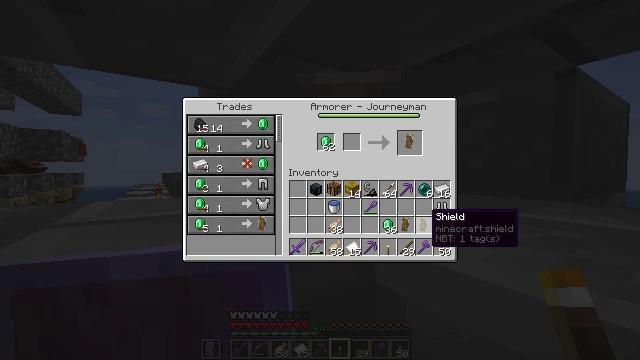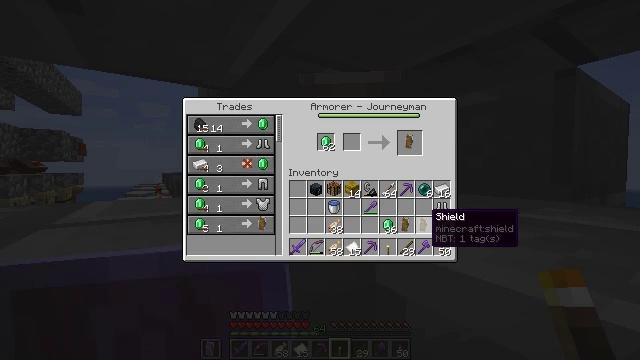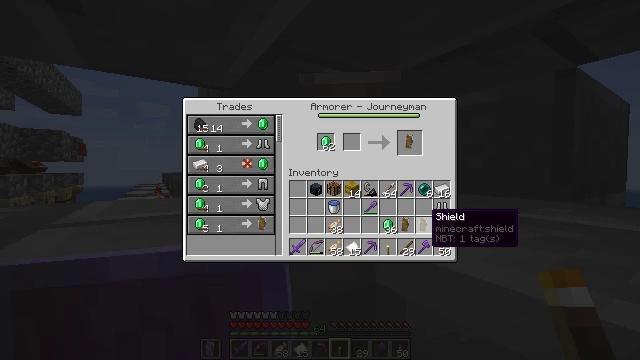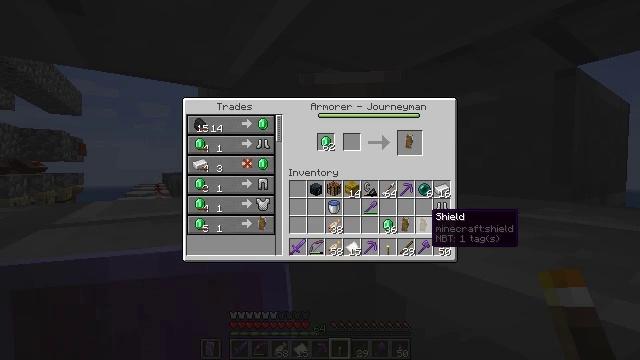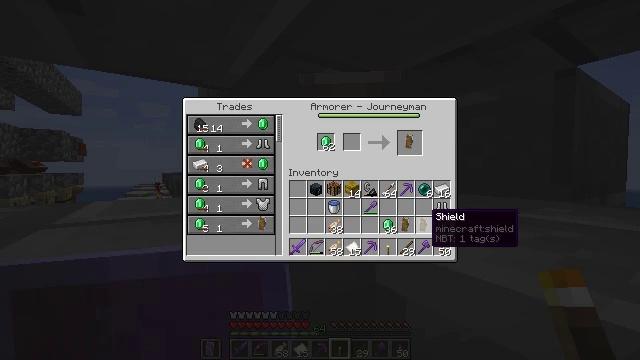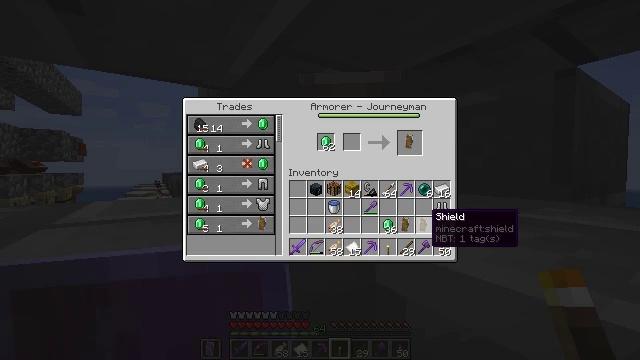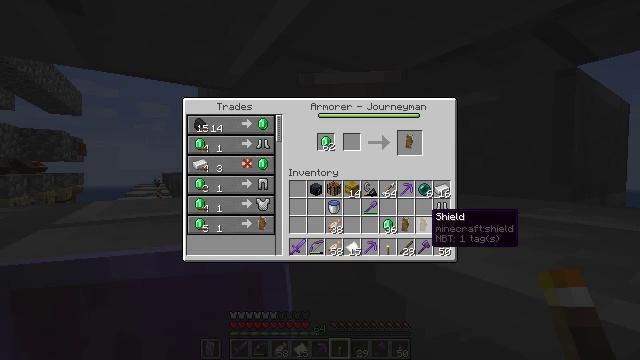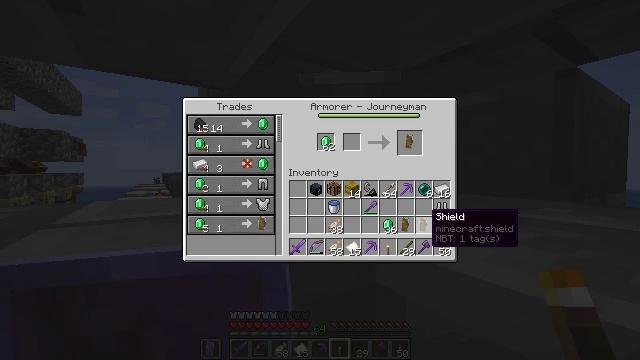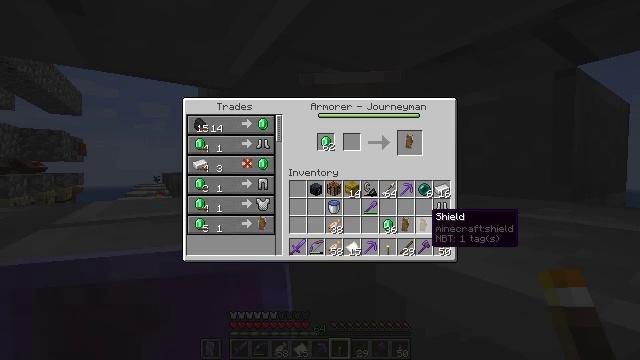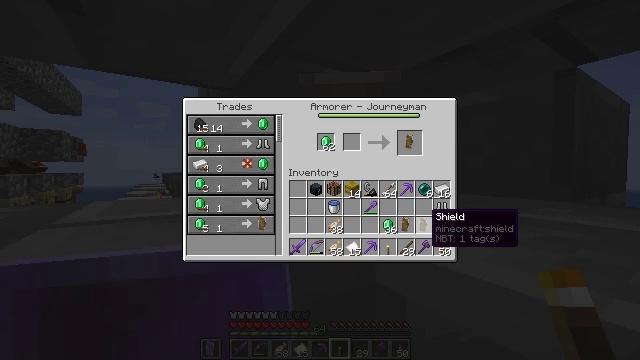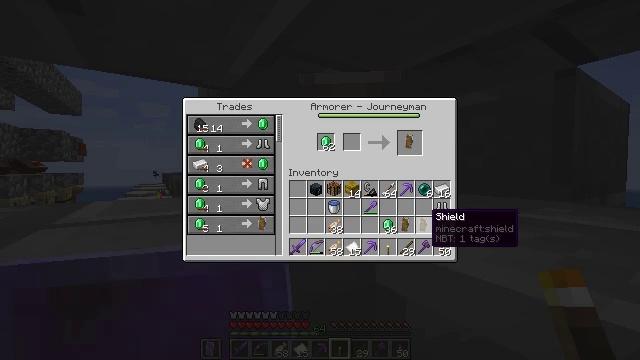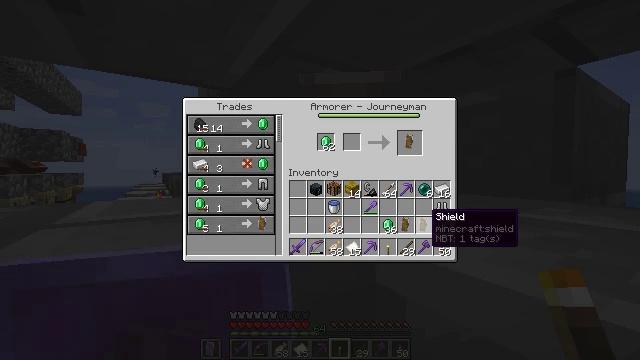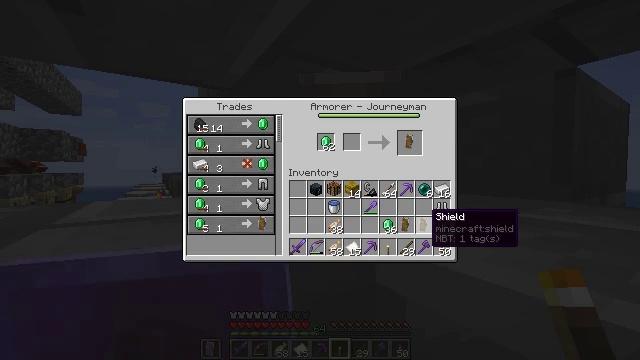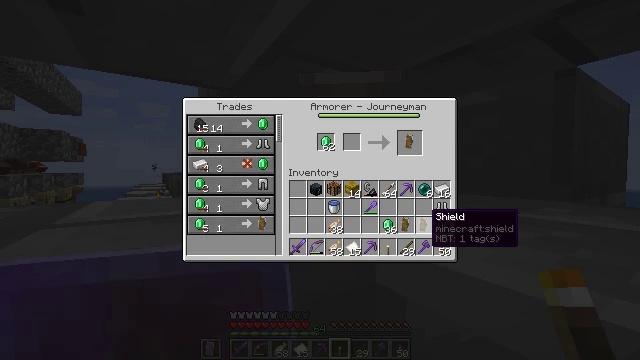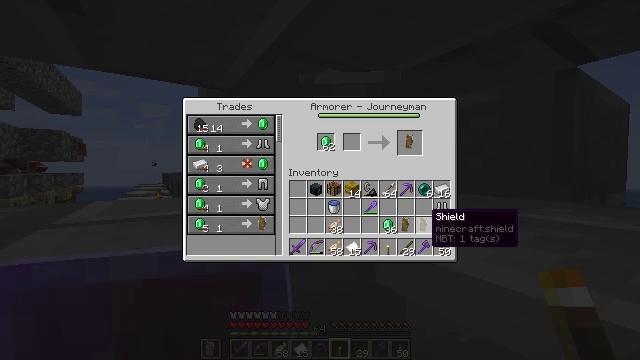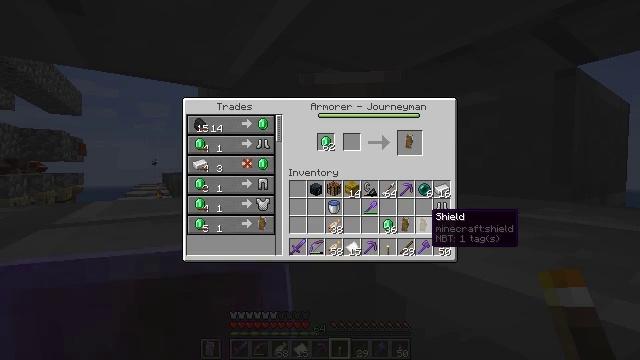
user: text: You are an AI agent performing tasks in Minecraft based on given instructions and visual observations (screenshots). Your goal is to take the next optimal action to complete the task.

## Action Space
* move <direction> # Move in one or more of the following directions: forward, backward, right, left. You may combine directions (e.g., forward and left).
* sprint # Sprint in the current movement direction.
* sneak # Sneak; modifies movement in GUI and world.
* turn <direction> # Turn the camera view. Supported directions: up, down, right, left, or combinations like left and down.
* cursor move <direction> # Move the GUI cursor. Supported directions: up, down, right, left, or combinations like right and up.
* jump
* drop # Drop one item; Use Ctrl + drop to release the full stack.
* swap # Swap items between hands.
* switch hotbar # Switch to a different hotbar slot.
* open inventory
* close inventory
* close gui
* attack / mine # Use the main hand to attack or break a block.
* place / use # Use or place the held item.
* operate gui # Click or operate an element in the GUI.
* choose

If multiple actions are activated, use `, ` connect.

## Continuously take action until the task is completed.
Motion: motion action
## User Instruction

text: Create chainmail leggings using the crafting table.
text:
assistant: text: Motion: no_op
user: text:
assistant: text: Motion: no_op
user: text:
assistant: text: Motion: no_op
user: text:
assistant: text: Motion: no_op
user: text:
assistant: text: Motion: no_op
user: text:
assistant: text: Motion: no_op
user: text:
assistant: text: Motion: no_op
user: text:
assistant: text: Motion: no_op
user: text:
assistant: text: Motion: no_op
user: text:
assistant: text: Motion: no_op
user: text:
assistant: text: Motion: no_op
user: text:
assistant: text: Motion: no_op
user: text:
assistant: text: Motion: no_op
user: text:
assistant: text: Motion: no_op
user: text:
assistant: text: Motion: no_op
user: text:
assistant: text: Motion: no_op
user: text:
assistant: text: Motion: no_op
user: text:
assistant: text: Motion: no_op
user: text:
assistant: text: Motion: no_op
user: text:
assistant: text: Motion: no_op
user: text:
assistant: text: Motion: no_op
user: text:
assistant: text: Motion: no_op
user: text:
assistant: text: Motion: no_op
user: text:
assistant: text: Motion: no_op
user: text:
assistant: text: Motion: no_op
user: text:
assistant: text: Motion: no_op
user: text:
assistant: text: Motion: no_op
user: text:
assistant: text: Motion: no_op
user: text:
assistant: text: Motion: no_op
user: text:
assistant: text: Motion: no_op